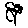
Label: flower